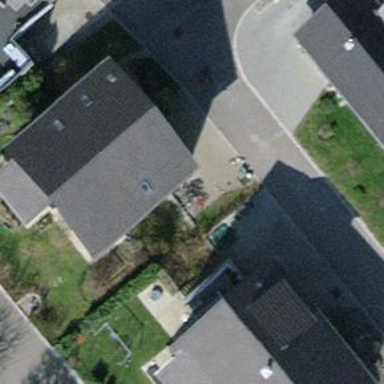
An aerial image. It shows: Detached building with gabled roof.